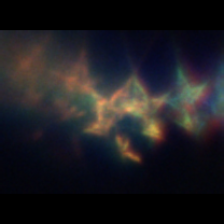
Taxon: Asterionellopsis
Group: Diatoms